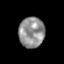
Tissue: prostate
Cell type: B cells
Senescence score: 0.2948
Nuclear area (px): 769
Mean DAPI intensity: 145.004